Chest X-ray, PA view. Patient: 73 years old, sex M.
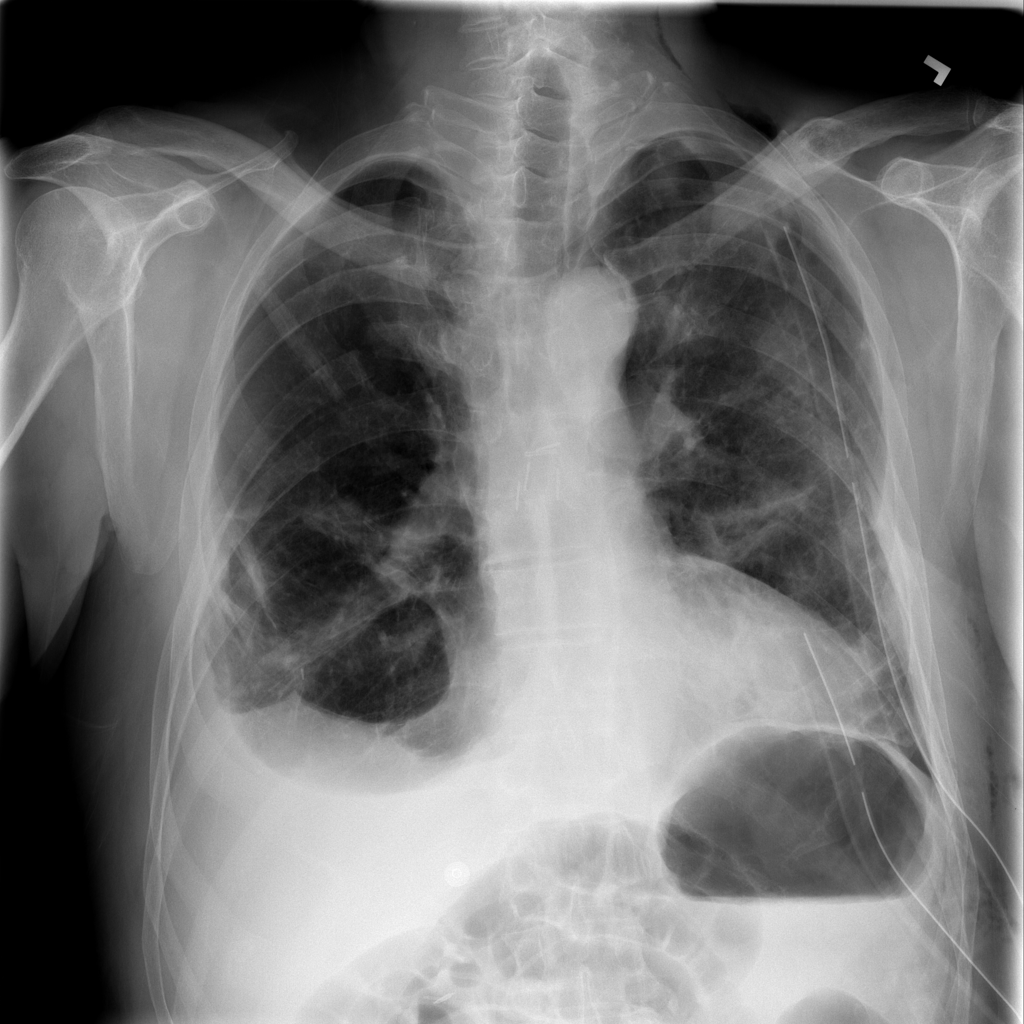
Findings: Pneumothorax